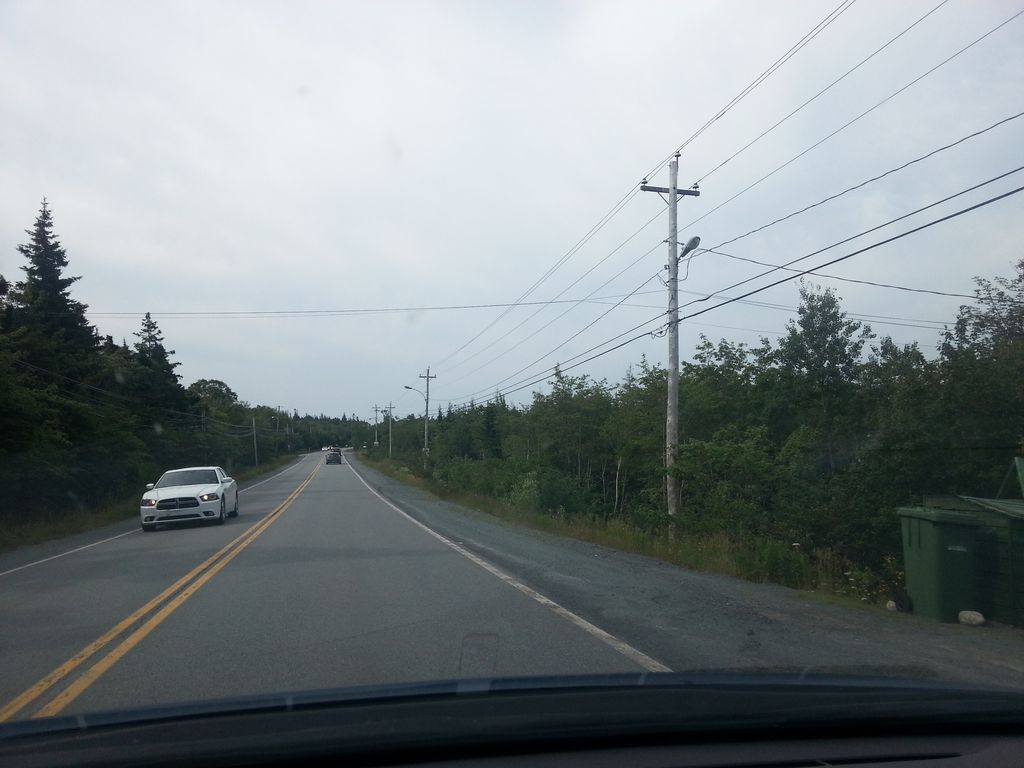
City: halifax